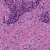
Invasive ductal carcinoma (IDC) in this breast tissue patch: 1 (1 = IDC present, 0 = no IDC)